Question: I'm trying to learn three.js so my next personal chalenge was to import a model from blender, everything went well but some of the textures are presenting some problems (use demo link to be able to see it).
There is a demo hosted here:<URL>
In the js console you can examine the materials, You can also check game.models.tree
The materials exported from blender:
'''
materials" : [ {
"DbgColor" : <PHONE>,
"DbgIndex" : 0,
"DbgName" : "Material",
"blending" : "NormalBlending",
"colorAmbient" : [0.699999988079071, 0.699999988079071, 0.699999988079071],
"colorDiffuse" : [0.699999988079071, 0.699999988079071, 0.699999988079071],
"colorSpecular" : [0.125, 0.10904927551746368, 0.08209432661533356],
"depthTest" : true,
"depthWrite" : true,
"mapLight" : "Tree_Bark_Tiled.png",
"mapLightWrap" : ["repeat", "repeat"],
"mapNormal" : "Tree_Bark_Nor2.png",
"mapNormalFactor" : -1.0,
"mapNormalWrap" : ["repeat", "repeat"],
"shading" : "Phong",
"specularCoef" : 15,
"transparency" : 1.0,
"transparent" : false,
"vertexColors" : false
},
{
"DbgColor" : <PHONE>,
"DbgIndex" : 1,
"DbgName" : "Material.001",
"blending" : "NormalBlending",
"colorAmbient" : [1.0, 1.0, 1.0],
"colorDiffuse" : [1.0, 1.0, 1.0],
"colorSpecular" : [0.0, 0.0, 0.0],
"depthTest" : true,
"depthWrite" : true,
"mapLight" : "Tree_Leaves.png",
"mapLightWrap" : ["repeat", "repeat"],
"mapNormal" : "Tree_Leaves_Nor.png",
"mapNormalFactor" : -1.0,
"mapNormalWrap" : ["repeat", "repeat"],
"shading" : "Phong",
"specularCoef" : 15,
"transparency" : 1.0,
"transparent" : true,
"vertexColors" : false
},
{
"DbgColor" : 60928,
"DbgIndex" : 2,
"DbgName" : "Material.001",
"blending" : "NormalBlending",
"colorAmbient" : [1.0, 1.0, 1.0],
"colorDiffuse" : [1.0, 1.0, 1.0],
"colorSpecular" : [0.0, 0.0, 0.0],
"depthTest" : true,
"depthWrite" : true,
"mapLight" : "Tree_Leaves.png",
"mapLightWrap" : ["repeat", "repeat"],
"mapNormal" : "Tree_Leaves_Nor.png",
"mapNormalFactor" : -1.0,
"mapNormalWrap" : ["repeat", "repeat"],
"shading" : "Phong",
"specularCoef" : 15,
"transparency" : 1.0,
"transparent" : true,
"vertexColors" : false
},
{
"DbgColor" : 238,
"DbgIndex" : 3,
"DbgName" : "Material",
"blending" : "NormalBlending",
"colorAmbient" : [0.699999988079071, 0.699999988079071, 0.699999988079071],
"colorDiffuse" : [0.699999988079071, 0.699999988079071, 0.699999988079071],
"colorSpecular" : [0.125, 0.10904927551746368, 0.08209432661533356],
"depthTest" : true,
"depthWrite" : true,
"mapLight" : "Tree_Bark_Tiled.png",
"mapLightWrap" : ["repeat", "repeat"],
"mapNormal" : "Tree_Bark_Nor2.png",
"mapNormalFactor" : -1.0,
"mapNormalWrap" : ["repeat", "repeat"],
"shading" : "Phong",
"specularCoef" : 15,
"transparency" : 1.0,
"transparent" : false,
"vertexColors" : false
}],
'''
This is the look of the three in blender:

As you can see the transparency is gone and the texture in the bark is not mapped correctly.
Can someone please explain me what i'm doing wrong?
Thanks :)
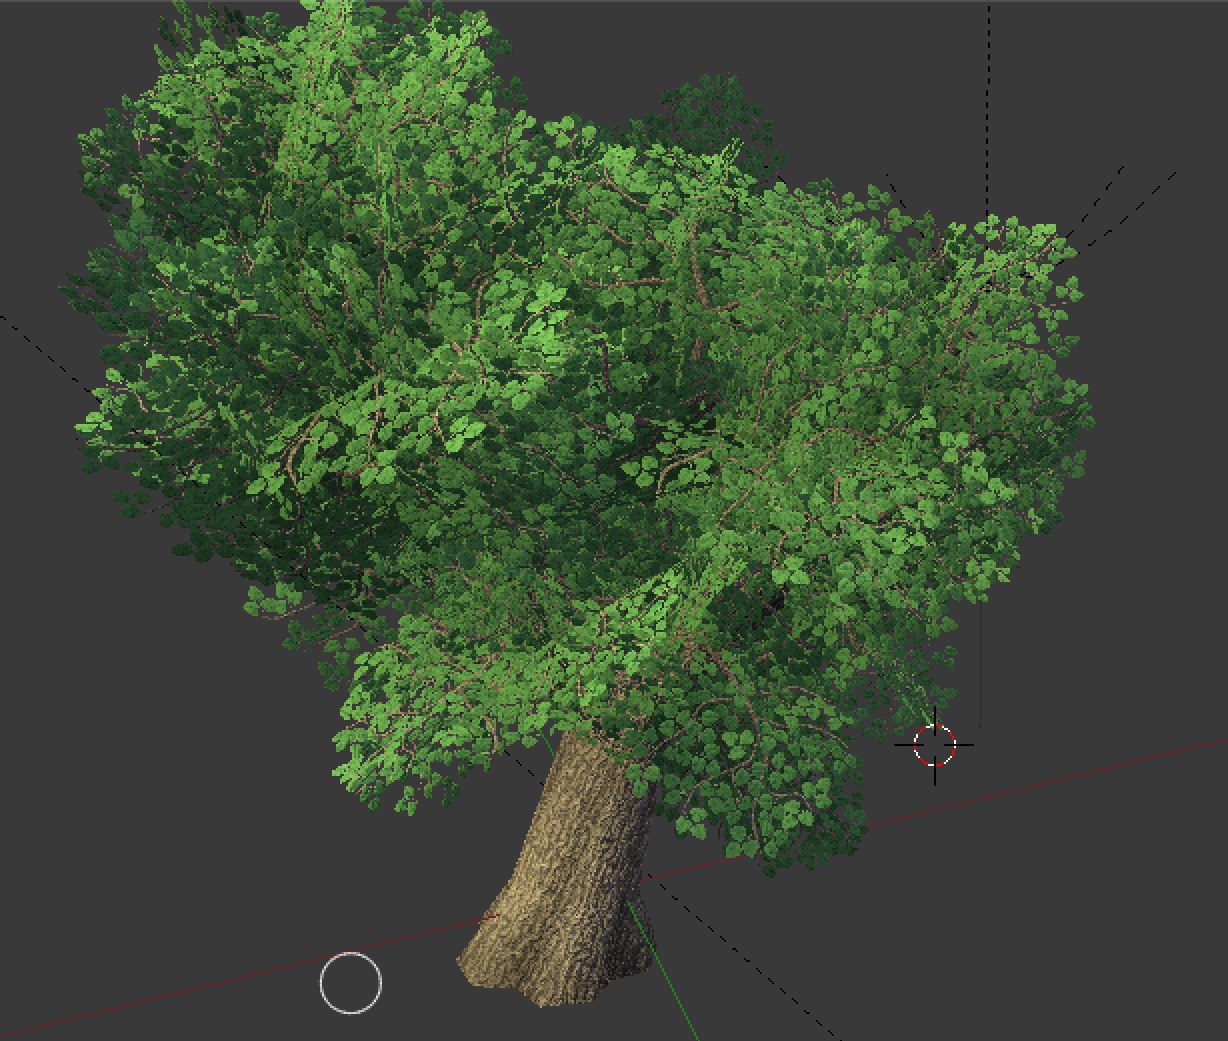
Answer: Material exporting is fragile as there isn't always a clear mapping between Blender and Three.js parameters. As such, the exported materials frequently need fixing by hand.
In this case, the exporter has incorrectly guessed Tree_Bark_Tiled.png is a light map instead of a diffuse map. To fix this, change all the material references to 'mapLight' and 'mapLightWrap' to 'mapDiffuse' and 'mapDiffuseWrap'. You might also want to tweak the other properties, such as the colors and specular coefficient.
As to the transparency issue, it's a bit trickier. You probably want to add an 'alphaTest' property and try different values for it, e.g. 0.5. Another thing to try is disabling 'depthWrite'. Also, by default, three.js uses a special normal mapping shader if there's a normal map present. You might at first try without normal maps as that shader in my experience is poorly maintained and breaks easily. Personally I use the regular Phong material also for normal mapped things as it too has the support.